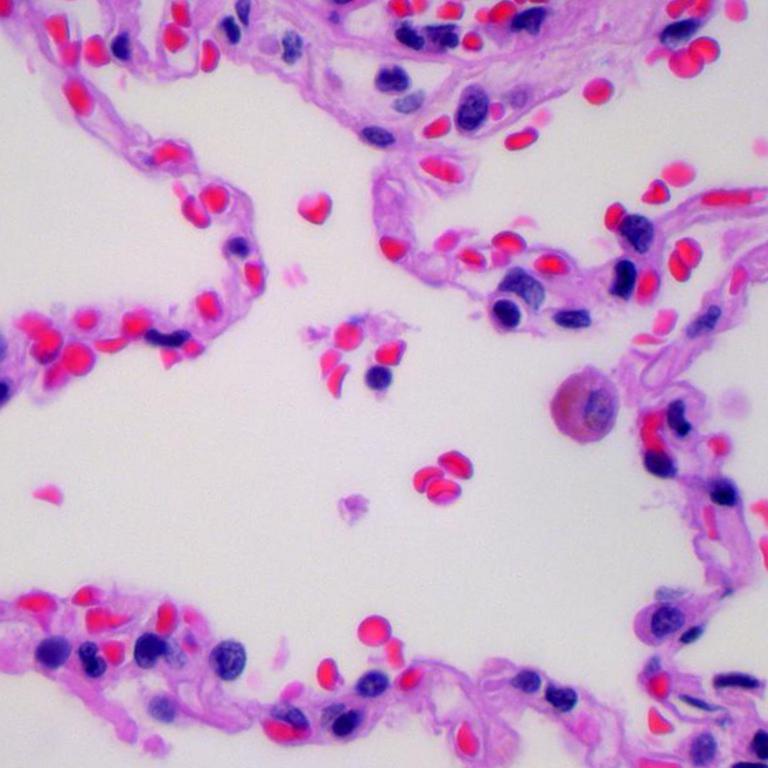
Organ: lung
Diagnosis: benign